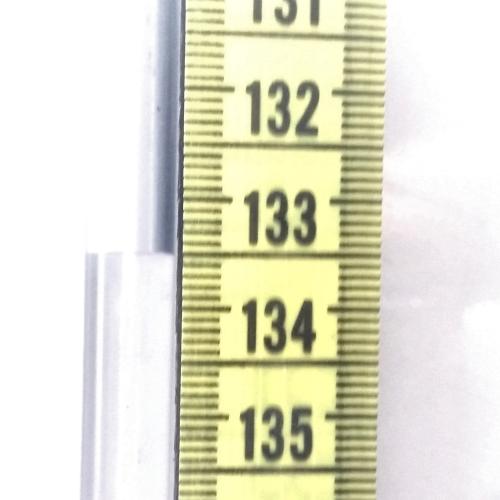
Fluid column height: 133.5 cm